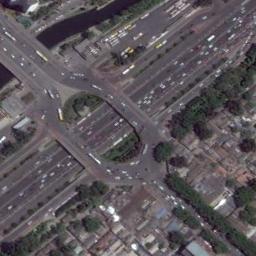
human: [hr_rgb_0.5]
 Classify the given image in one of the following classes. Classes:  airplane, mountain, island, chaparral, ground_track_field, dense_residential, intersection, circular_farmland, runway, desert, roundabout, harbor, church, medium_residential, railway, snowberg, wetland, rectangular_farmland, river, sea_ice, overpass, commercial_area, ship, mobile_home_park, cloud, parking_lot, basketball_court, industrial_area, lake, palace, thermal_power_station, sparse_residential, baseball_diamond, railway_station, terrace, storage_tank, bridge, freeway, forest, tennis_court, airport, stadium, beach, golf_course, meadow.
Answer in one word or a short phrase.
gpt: roundabout